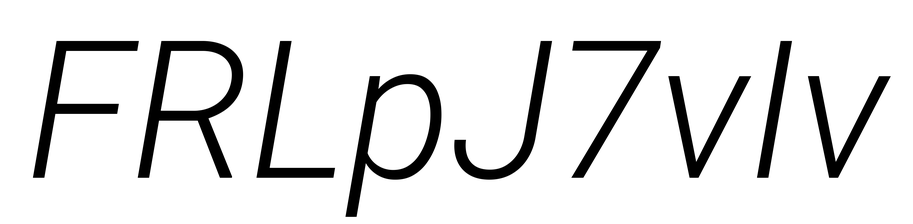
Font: Roboto-Italic_Light_Italic